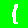
Digit: 1